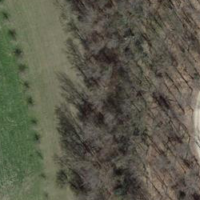
EUNIS habitat code: 41
Species observed at this site:
Orchis mascula